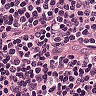
Metastatic tissue present: no